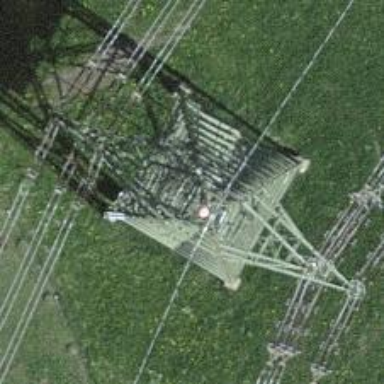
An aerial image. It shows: Tower mast used for power transmission.